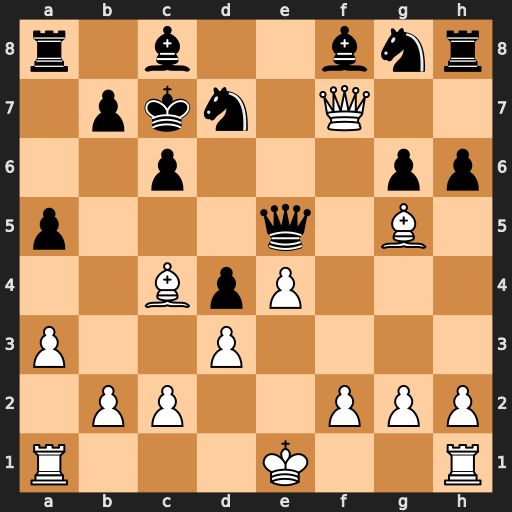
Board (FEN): r1b2bnr/1pkn1Q2/2p3pp/p3q1B1/2BpP3/P2P4/1PP2PPP/R3K2R
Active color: w
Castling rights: KQ
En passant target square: -
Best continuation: Bf4 Qxf4 Qxf4+